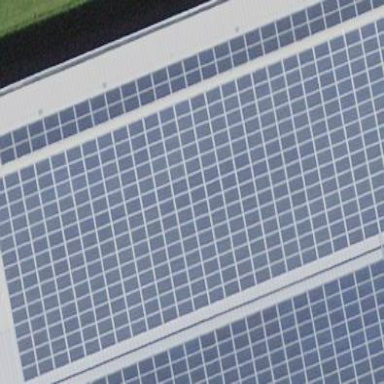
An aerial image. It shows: Solar power generator using photovoltaic method with solar photovoltaic panel types.